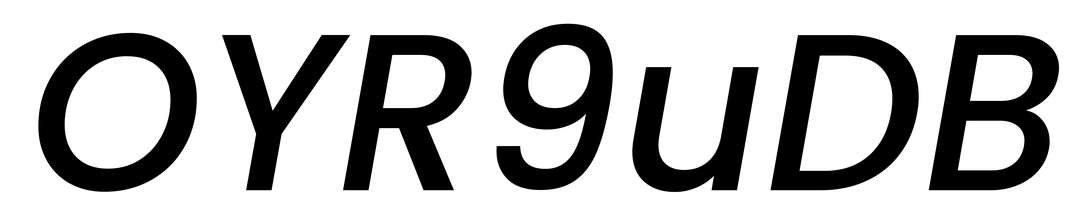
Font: Poppins-MediumItalic